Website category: jobs
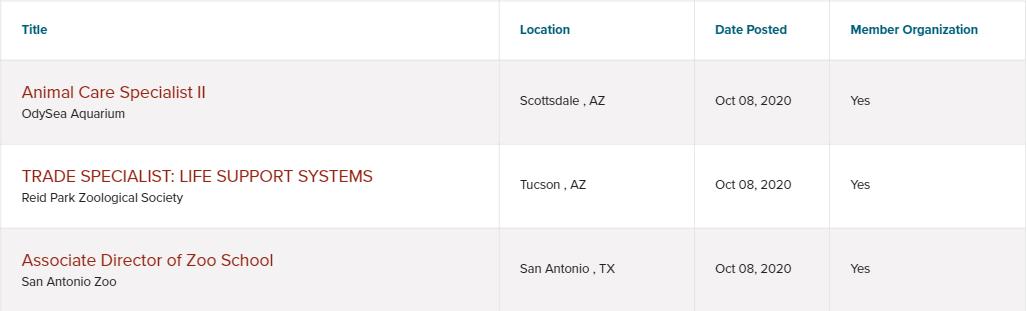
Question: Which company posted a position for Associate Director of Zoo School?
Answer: San Antonio Zoo

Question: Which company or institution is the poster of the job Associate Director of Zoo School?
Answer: San Antonio Zoo

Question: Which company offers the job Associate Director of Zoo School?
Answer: San Antonio Zoo

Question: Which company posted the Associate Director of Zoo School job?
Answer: San Antonio Zoo

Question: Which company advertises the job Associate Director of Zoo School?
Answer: San Antonio Zoo

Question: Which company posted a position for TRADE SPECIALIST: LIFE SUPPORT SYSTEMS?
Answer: Reid Park Zoological Society

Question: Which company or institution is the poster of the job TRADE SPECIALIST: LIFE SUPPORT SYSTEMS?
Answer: Reid Park Zoological Society

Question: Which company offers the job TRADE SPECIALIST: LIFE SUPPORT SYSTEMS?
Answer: Reid Park Zoological Society

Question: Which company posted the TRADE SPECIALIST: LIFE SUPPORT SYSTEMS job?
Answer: Reid Park Zoological Society

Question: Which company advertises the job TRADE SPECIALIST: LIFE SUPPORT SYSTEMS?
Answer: Reid Park Zoological Society

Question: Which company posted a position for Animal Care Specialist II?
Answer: OdySea Aquarium

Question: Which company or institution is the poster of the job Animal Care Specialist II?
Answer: OdySea Aquarium

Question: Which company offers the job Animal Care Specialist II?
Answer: OdySea Aquarium

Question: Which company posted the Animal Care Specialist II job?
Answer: OdySea Aquarium

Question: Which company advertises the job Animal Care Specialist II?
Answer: OdySea Aquarium

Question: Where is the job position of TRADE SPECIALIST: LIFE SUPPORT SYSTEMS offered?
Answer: Tucson , AZ

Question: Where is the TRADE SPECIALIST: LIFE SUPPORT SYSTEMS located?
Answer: Tucson , AZ

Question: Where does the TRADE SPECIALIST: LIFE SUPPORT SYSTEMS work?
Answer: Tucson , AZ

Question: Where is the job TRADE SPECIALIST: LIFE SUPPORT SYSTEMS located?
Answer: Tucson , AZ

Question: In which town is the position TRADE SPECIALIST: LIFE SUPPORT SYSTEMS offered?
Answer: Tucson , AZ

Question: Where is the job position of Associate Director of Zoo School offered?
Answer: San Antonio , TX

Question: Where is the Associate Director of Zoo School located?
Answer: San Antonio , TX

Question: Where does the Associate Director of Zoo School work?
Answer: San Antonio , TX

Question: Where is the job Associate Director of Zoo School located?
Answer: San Antonio , TX

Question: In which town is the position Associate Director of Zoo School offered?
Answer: San Antonio , TX

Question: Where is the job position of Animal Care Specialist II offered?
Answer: Scottsdale , AZ

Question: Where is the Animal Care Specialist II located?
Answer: Scottsdale , AZ

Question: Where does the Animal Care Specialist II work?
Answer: Scottsdale , AZ

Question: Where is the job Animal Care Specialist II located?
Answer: Scottsdale , AZ

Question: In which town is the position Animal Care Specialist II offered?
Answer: Scottsdale , AZ

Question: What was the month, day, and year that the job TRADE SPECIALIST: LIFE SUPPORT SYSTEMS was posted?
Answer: Oct 08, 2020

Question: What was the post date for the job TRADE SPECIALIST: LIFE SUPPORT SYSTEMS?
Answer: Oct 08, 2020

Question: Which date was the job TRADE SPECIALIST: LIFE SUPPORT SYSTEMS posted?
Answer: Oct 08, 2020

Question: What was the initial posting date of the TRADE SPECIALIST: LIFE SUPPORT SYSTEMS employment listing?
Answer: Oct 08, 2020

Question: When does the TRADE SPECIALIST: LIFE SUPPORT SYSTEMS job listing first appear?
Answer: Oct 08, 2020

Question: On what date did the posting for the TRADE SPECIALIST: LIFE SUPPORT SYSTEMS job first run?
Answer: Oct 08, 2020

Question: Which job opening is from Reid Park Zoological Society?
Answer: TRADE SPECIALIST: LIFE SUPPORT SYSTEMS

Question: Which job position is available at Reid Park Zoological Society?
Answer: TRADE SPECIALIST: LIFE SUPPORT SYSTEMS

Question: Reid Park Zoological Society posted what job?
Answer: TRADE SPECIALIST: LIFE SUPPORT SYSTEMS

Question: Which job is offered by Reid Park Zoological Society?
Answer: TRADE SPECIALIST: LIFE SUPPORT SYSTEMS

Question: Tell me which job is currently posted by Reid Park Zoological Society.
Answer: TRADE SPECIALIST: LIFE SUPPORT SYSTEMS

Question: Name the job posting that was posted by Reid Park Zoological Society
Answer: TRADE SPECIALIST: LIFE SUPPORT SYSTEMS

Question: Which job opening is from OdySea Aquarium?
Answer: Animal Care Specialist II

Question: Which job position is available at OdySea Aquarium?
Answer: Animal Care Specialist II

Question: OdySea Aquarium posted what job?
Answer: Animal Care Specialist II

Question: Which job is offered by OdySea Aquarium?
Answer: Animal Care Specialist II

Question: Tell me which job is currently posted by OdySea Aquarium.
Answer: Animal Care Specialist II

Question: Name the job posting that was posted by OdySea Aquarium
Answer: Animal Care Specialist II

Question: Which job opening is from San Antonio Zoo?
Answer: Associate Director of Zoo School

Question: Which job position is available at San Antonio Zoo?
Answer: Associate Director of Zoo School

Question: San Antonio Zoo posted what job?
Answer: Associate Director of Zoo School

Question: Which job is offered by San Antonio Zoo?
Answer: Associate Director of Zoo School

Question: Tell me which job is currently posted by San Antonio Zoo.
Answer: Associate Director of Zoo School

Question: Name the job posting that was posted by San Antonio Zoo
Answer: Associate Director of Zoo School

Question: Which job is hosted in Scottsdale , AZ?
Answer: Animal Care Specialist II

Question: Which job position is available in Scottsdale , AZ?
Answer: Animal Care Specialist II

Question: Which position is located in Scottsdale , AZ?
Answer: Animal Care Specialist II

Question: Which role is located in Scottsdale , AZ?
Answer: Animal Care Specialist II

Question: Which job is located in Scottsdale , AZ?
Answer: Animal Care Specialist II

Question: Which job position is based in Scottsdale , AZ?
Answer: Animal Care Specialist II

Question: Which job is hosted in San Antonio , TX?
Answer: Associate Director of Zoo School

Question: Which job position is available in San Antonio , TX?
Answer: Associate Director of Zoo School

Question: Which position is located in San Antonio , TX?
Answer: Associate Director of Zoo School

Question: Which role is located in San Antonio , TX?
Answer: Associate Director of Zoo School